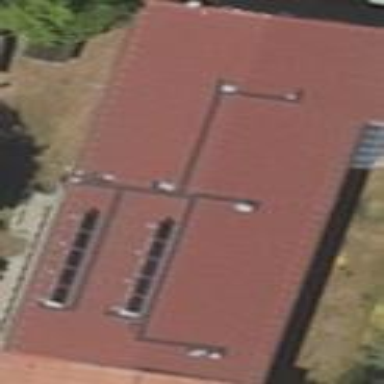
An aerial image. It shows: Public building.